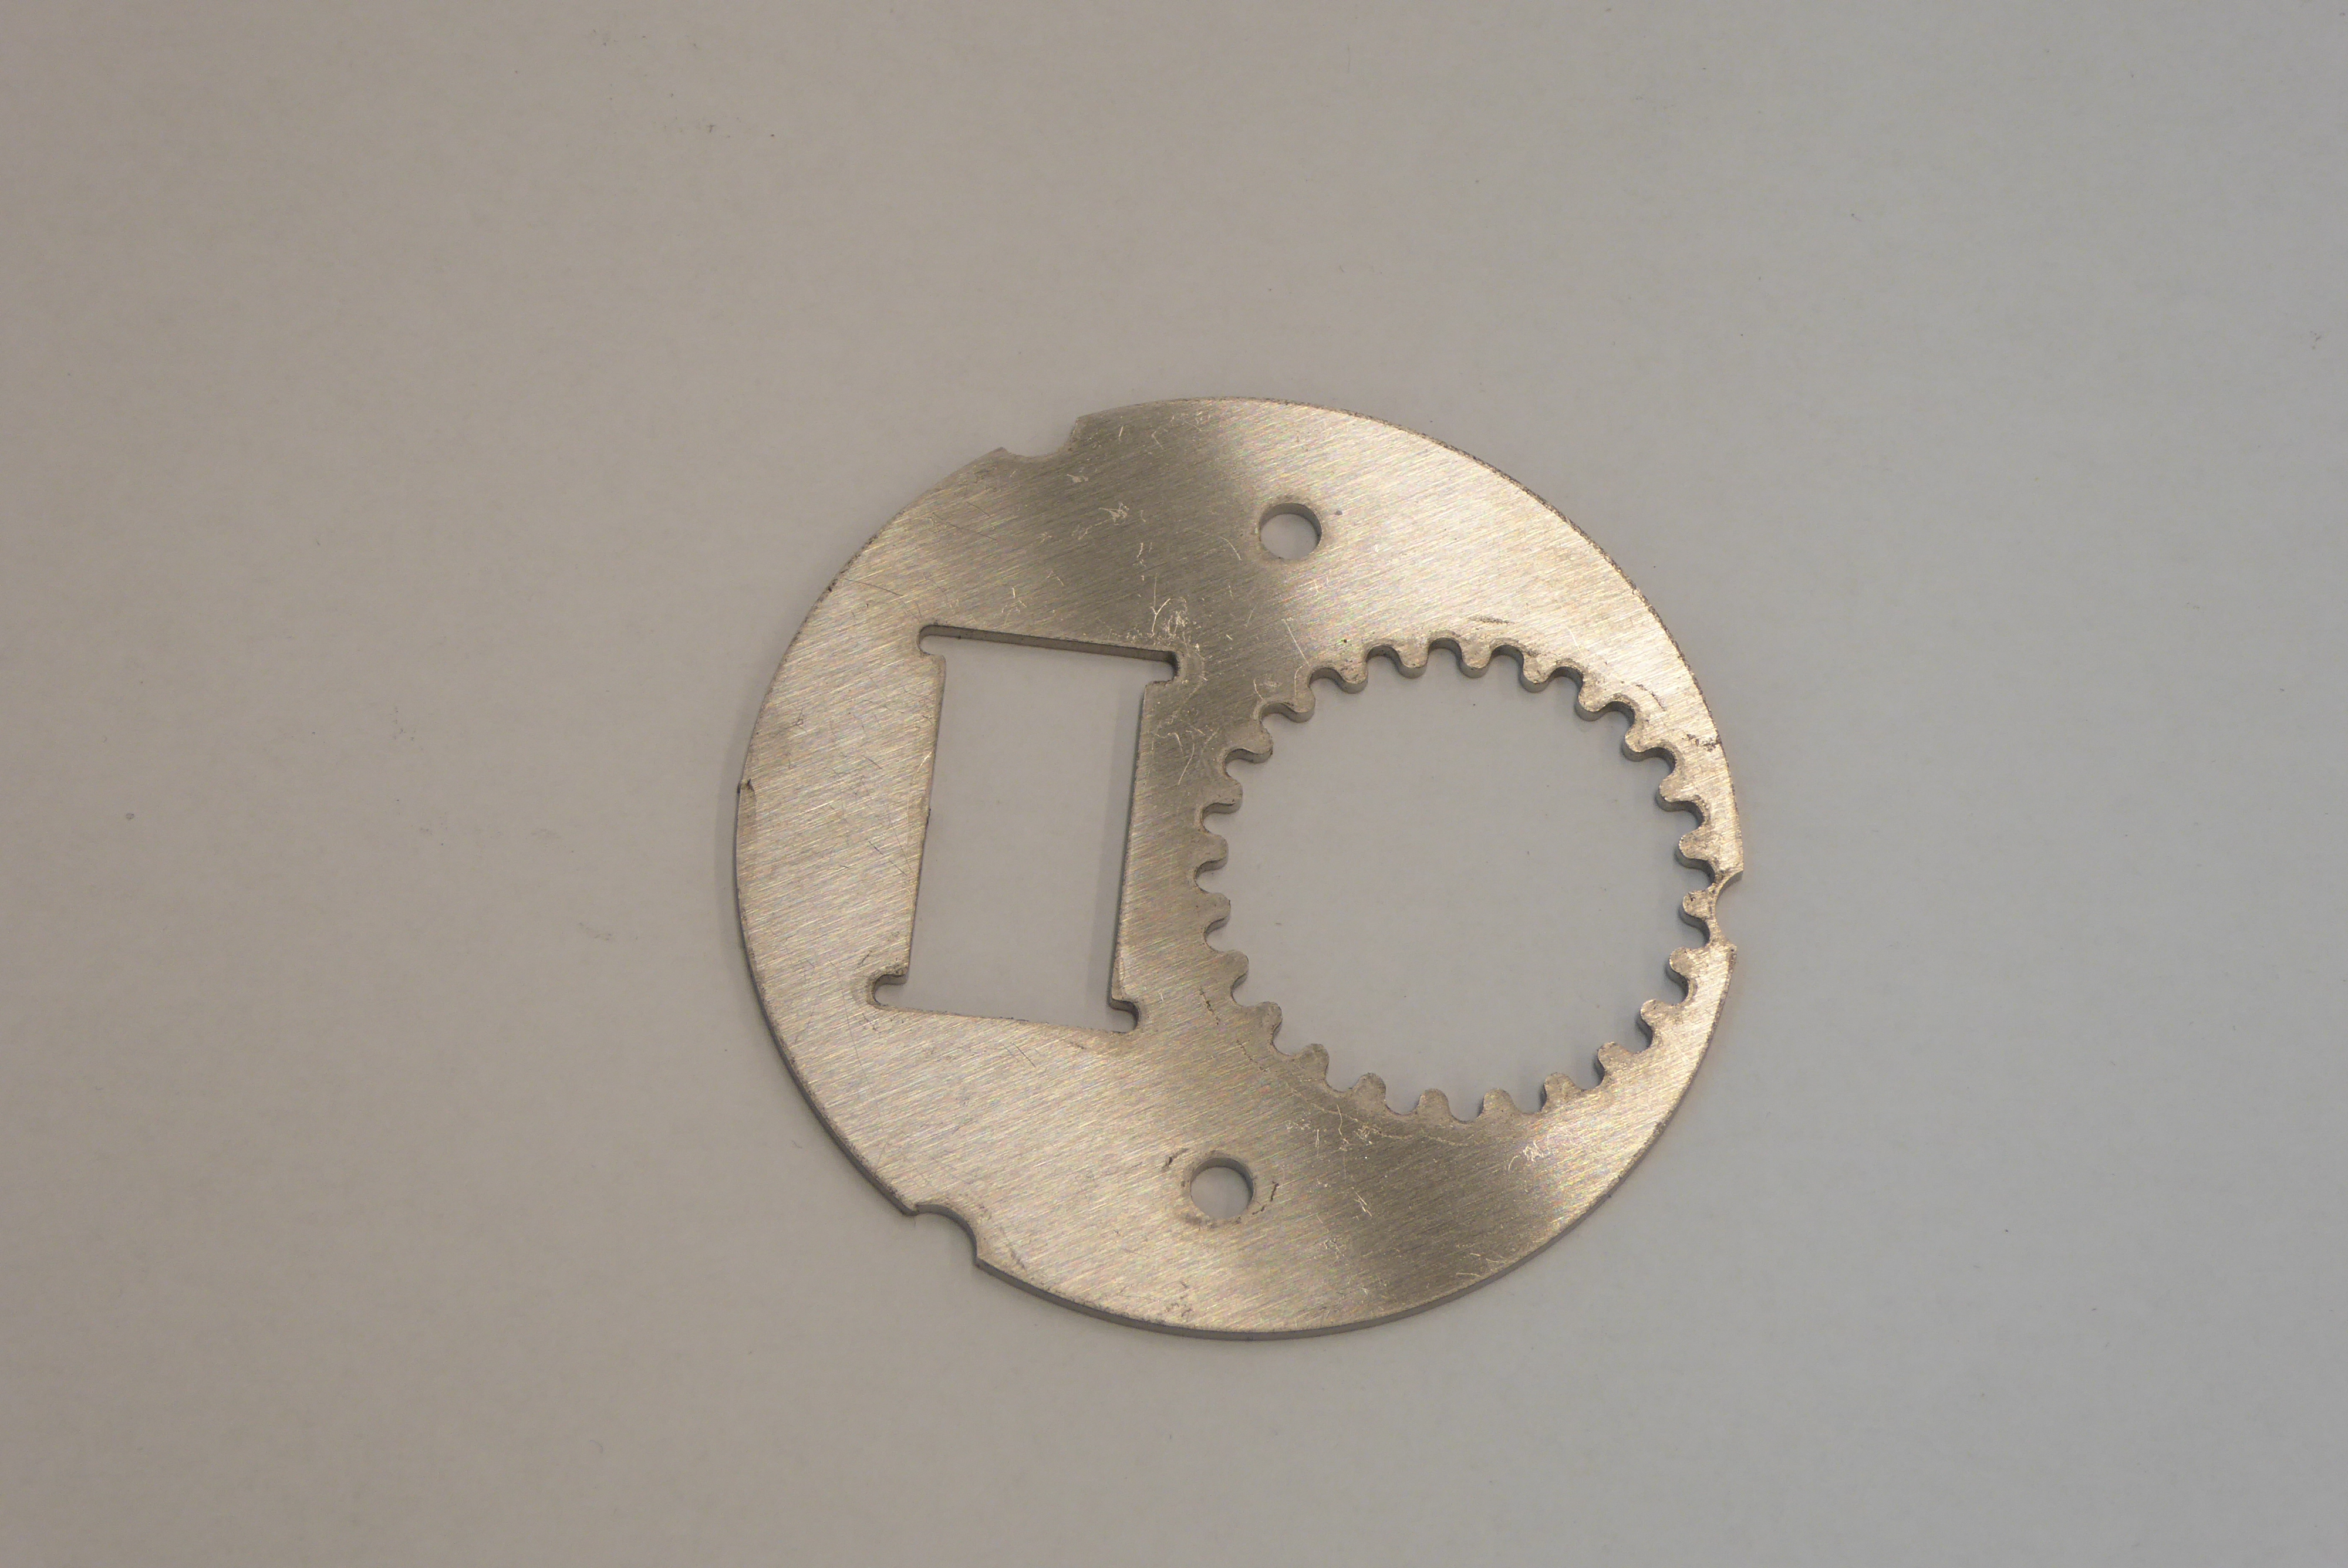
Label: Bottle Opener - Inlay